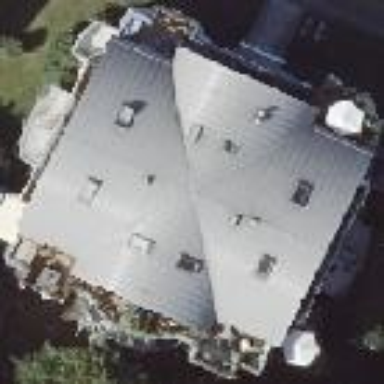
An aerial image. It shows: Apartment building with round-shaped roof.